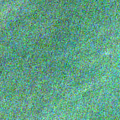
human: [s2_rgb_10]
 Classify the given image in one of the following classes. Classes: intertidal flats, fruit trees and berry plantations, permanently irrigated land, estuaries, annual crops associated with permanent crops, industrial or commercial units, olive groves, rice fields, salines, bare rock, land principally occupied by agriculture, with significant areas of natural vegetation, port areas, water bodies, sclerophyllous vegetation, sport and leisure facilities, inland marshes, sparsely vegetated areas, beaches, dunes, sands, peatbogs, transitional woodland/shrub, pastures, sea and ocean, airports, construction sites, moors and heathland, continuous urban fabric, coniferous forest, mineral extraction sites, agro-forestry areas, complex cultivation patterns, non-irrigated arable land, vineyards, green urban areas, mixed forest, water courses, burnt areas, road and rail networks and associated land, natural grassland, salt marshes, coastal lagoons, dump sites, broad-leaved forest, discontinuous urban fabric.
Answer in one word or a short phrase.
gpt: water bodies